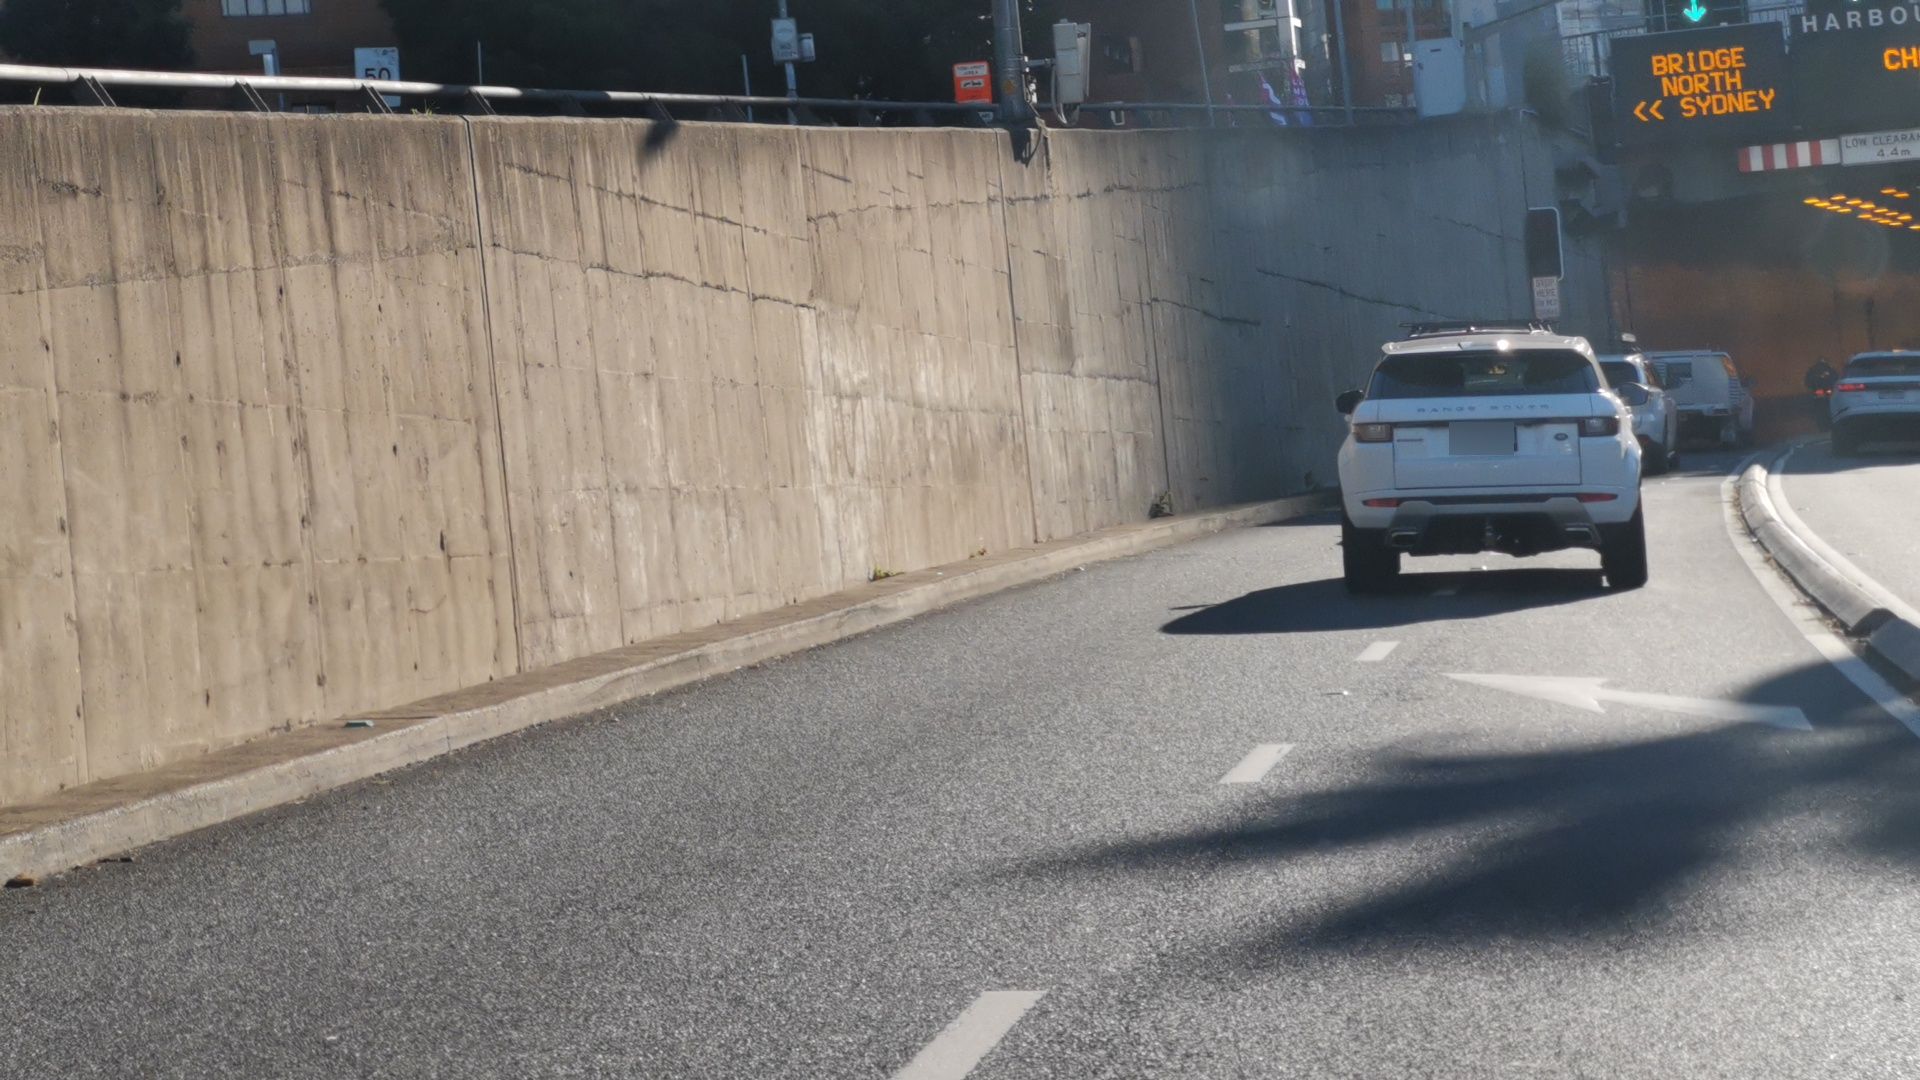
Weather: clear
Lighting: day
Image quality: good
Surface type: driving surface
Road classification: motorway_link, primary_link
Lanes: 2, 1
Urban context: urban centre
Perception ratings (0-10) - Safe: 0.48, Lively: 1.22, Beautiful: 2.64, Boring: 2.8, Depressing: 3.76, Wealthy: 3.55